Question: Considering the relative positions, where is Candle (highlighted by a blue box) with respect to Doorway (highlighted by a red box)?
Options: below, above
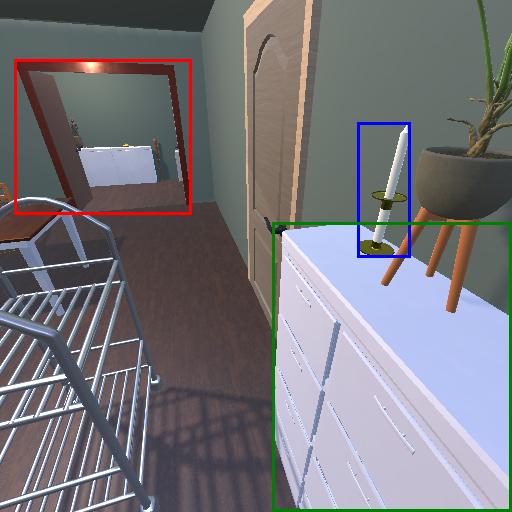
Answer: below